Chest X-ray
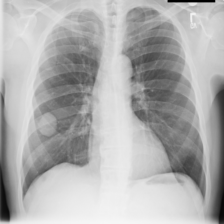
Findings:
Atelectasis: negative
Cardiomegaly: negative
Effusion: negative
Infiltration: negative
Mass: negative
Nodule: negative
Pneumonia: negative
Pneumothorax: negative
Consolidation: negative
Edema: negative
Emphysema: negative
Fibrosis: negative
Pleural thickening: negative
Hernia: negative